Interaction volume radius: 10 \u00c5
Interaction volume height: 10 \u00c5
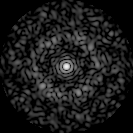
Disorder parameter: 0.7917